Question: I have many experiment, like:

and now, i want load an experiment
'''
#%% sumonando os pacotes e verificando azureml.core
import azureml.core
import pandas as pd
import numpy as np
import logging
print("AzureML SDK Version: ", azureml.core.VERSION)
#%% Conectando ao azure e crinado o exparimento
from azureml.core import Workspace, Experiment
ws = Workspace.from_config()
print(Experiment.list(ws))
#%%
Experiment = Experiment.from_directory('teste2-Monitor-Runs') '
'''
but
'''
"error": {
"message": "No cache found for current project, try providing resource group and workspace
arguments"
}'
'''
---
Content: <URL>
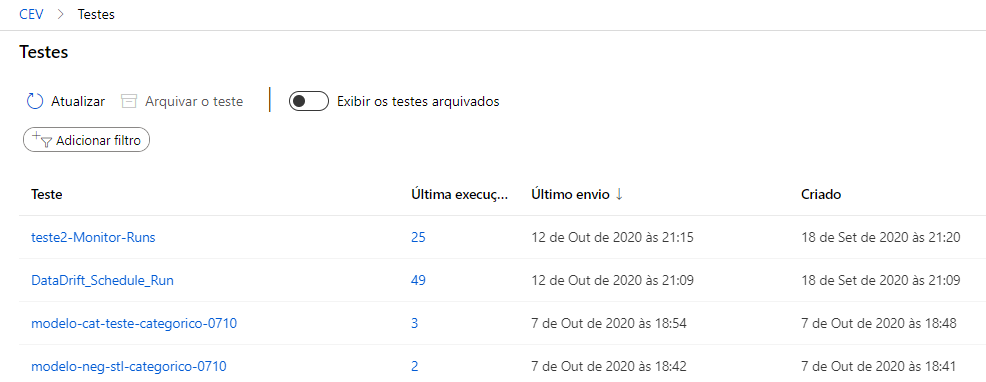
Answer: I believe it is that way.
'''
from azureml.core import Experiment, Workspace
Experiment = ws.experiments["teste2-Monitor-Runs"]
'''